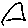
Label: triangle